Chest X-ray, PA view. Patient: 60 years old, sex M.
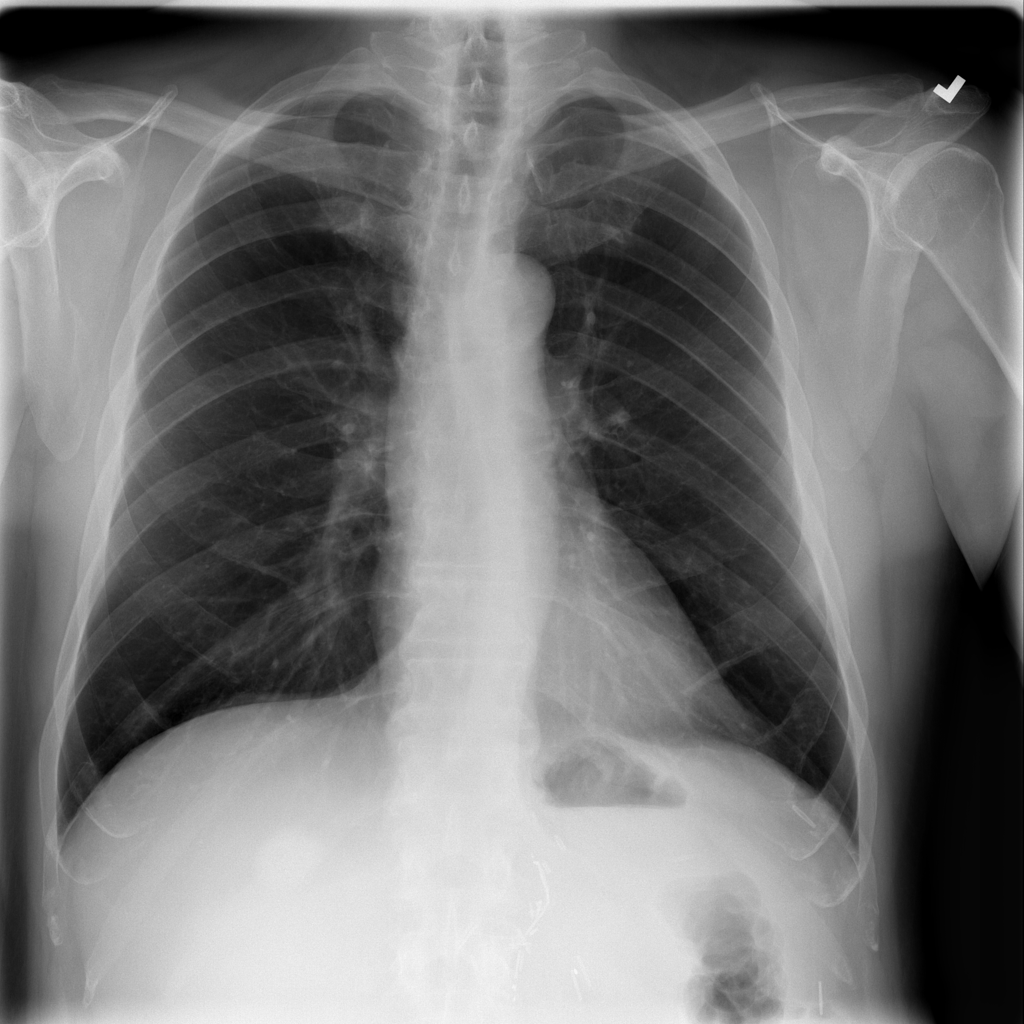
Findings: Infiltration